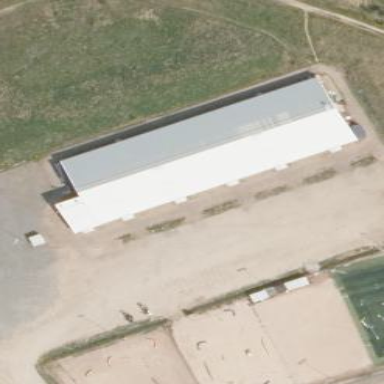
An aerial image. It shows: Gabled roof hall within dog park. The park features dog agility sport area.